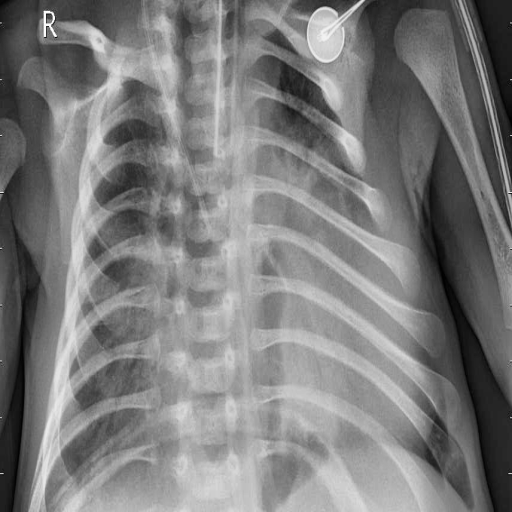
Finding: PNEUMONIA